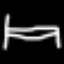
Label: bed